Question: I'm trying to build this trend component that is able to zoom and pan in data fetched with d3.json. First off, here's my code:
'''
<script>
var margin = { top: 20, right: 80, bottom: 20, left: 50 },
width = $("#trendcontainer").width() - margin.left - margin.right,
height = 500 - margin.top - margin.bottom;
var format = d3.time.format("%Y-%m-%d").parse;
var x = d3.time.scale()
.domain([-width / 2, width / 2])
.range([0, width]);
var y = d3.scale.linear()
.domain([-height / 2, height / 2])
.range([height, 0]);
var color = d3.scale.category10();
var xAxis = d3.svg.axis()
.scale(x)
.orient("bottom")
.tickSize(-height);
var yAxis = d3.svg.axis()
.scale(y)
.orient("left")
.ticks(5)
.tickSize(-width);
var zoom = d3.behavior.zoom()
.x(x)
.y(y)
.scaleExtent([1, 10])
.on("zoom", zoomed);
var line = d3.svg.line()
.interpolate("basis")
.x(function(d) {
return x(d.date);
})
.y(function(d) {
return y(d.value);
});
var svg = d3.select(".panel-body").append("svg")
.attr("width", width + margin.left + margin.right)
.attr("height", height + margin.top + margin.bottom)
.append("g")
.attr("transform", "translate(" + margin.left + "," + margin.top + ")")
.call(zoom);
d3.json('@Url.Action("DataBlob", "Trend", new {id = Model.Unit.UnitId, runId = 5})', function(error, json) {
$('#processing').hide();
color.domain(d3.keys(json[0]).filter(function(key) {
return key !== "Time" && key !== "Id";
}));
data.forEach(function(d) { var date = new Date(parseInt(d.Time.substr(6))); d.Time = date; });
var instruments = color.domain().map(function(name) {
return {
name: name,
values: data.map(function(d) {
return {
date: d.Time,
value: +d[name]
};
})
};
});
x.domain(d3.extent(data, function(d) { return d.Time; }));
y.domain([
d3.min(instruments, function(c) {
return d3.min(c.values, function(v) {
return v.value;
});
}),
d3.max(instruments, function(c) {
return d3.max(c.values, function(v) {
return v.value;
});
})
]);
svg.append("rect")
.attr("width", width)
.attr("height", height);
svg.append("g")
.attr("class", "x axis")
.attr("transform", "translate(0," + height + ")")
.call(xAxis);
svg.append("g")
.attr("class", "y axis")
.call(yAxis);
var instrument = svg.selectAll(".instrument")
.data(instruments)
.enter().append("g")
.attr("class", "instrument");
instrument.append("path")
.attr("class", "line")
.attr("d", function(d) {
return line(d.values);
})
.style("stroke", function(d) { return color(d.name); });
instrument.append("text")
.datum(function(d) {
return {
name: d.name,
value: d.values[d.values.length - 1]
};
})
.attr("transform", function(d) { return "translate(" + x(d.value.date) + "," + y(d.value.value) + ")"; })
.attr("x", 3)
.attr("dy", ".35em")
.text(function(d) { return d.name; });
});
function zoomed() {
svg.select(".x.axis").call(xAxis);
svg.select(".y.axis").call(yAxis);
svg.select(".x.grid")
.call(make_x_axis()
.tickSize(-height, 0, 0)
.tickFormat(""));
svg.select(".y.grid")
.call(make_y_axis()
.tickSize(-width, 0, 0)
.tickFormat(""));
svg.select(".line")
.attr("class", "line")
.attr("d", line);
};
var make_x_axis = function() {
return d3.svg.axis()
.scale(x)
.orient("bottom")
.ticks(5);
};
var make_y_axis = function() {
return d3.svg.axis()
.scale(y)
.orient("left")
.ticks(5);
};
</script>
'''
Problem here being that the zooming / panning does not interact with my lines. The just stay the same, 'below' the zoomable / pannable grid. Also, one of the lines disappear when trying to zoom / pan and my console says the following:
'Error: Problem parsing d=""' - referring to the following snippet, last line:
'''
function zoomed() {
svg.select(".x.axis").call(xAxis);
svg.select(".y.axis").call(yAxis);
svg.select(".x.grid")
.call(make_x_axis()
.tickSize(-height, 0, 0)
.tickFormat(""));
svg.select(".y.grid")
.call(make_y_axis()
.tickSize(-width, 0, 0)
.tickFormat(""));
svg.select(".line")
.attr("class", "line")
.attr("d", line);
};
'''
Here's the content of my json result from the controller:
'''
[{"Weight":0.0,"Speed":59.9,"Depth":362.24000,"Time":"2014-04-09T10:01:23","Id":0},{"Weight":10.0,"Speed":59.9,"Depth":394.07000,"Time":"2014-04-09T10:01:56","Id":1},{"Weight":971.0,"Speed":70.1,"Depth":425.84650,"Time":"2014-04-09T10:02:28","Id":2},{"Weight":0.0,"Speed":-29.9,"Depth":422.07465,"Time":"2014-04-09T10:03:00","Id":3},{"Weight":1321.0,"Speed":-21.6,"Depth":406.32840,"Time":"2014-04-09T10:03:32","Id":4},{"Weight":-6.0,"Speed":-30.0,"Depth":390.57880,"Time":"2014-04-09T10:04:04","Id":5},{"Weight":3.0,"Speed":59.9,"Depth":404.50380,"Time":"2014-04-09T10:04:36","Id":6},{"Weight":609.0,"Speed":59.9,"Depth":435.79380,"Time":"2014-04-09T10:05:08","Id":7},{"Weight":1.0,"Speed":59.9,"Depth":467.95280,"Time":"2014-04-09T10:05:40","Id":8},{"Weight":-2149.0,"Speed":34.6,"Depth":498.61060,"Time":"2014-04-09T10:06:12","Id":9},{"Weight":2.0,"Speed":59.9,"Depth":529.83060,"Time":"2014-04-09T10:06:44","Id":10}]
'''
Trend looks like this in my view now, but the actual lines don't zoom or pan. Only the overlaying grid (black lines) does;

For simplicitys sake, I've considered just starting over, following the original example found <URL>, but I really struggle with placing json-loaded data into this.
Hopefully, someone can help me figure this out :)
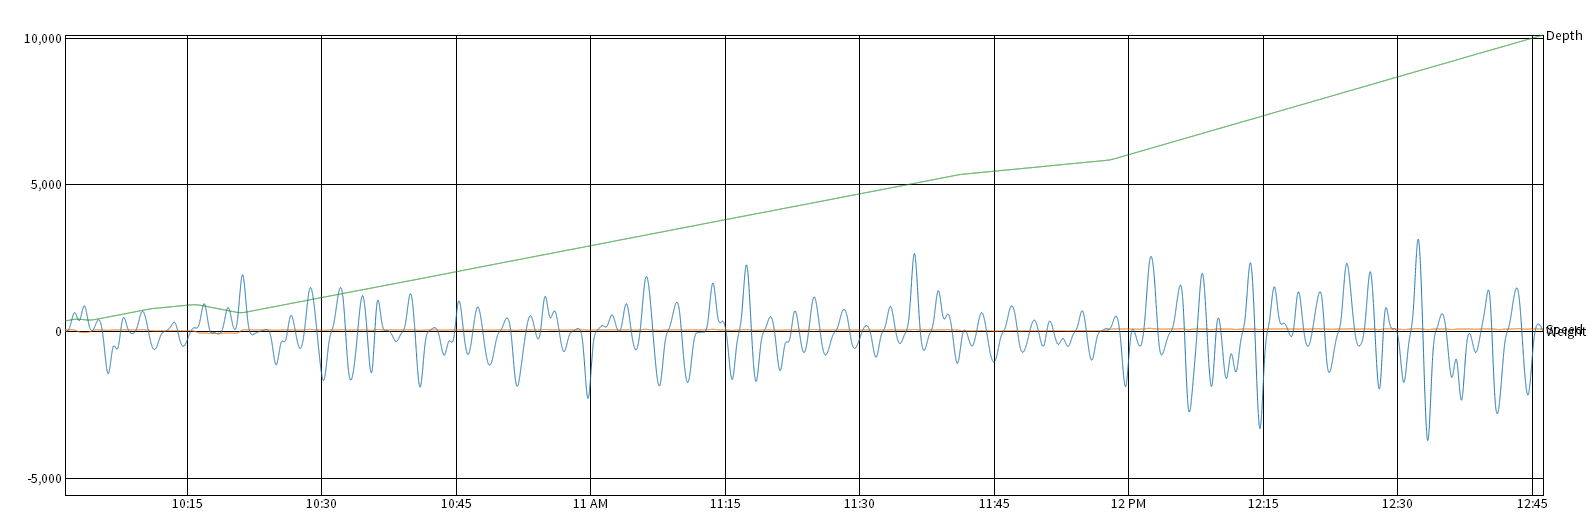
Answer: Thanks to Lars, I was finally able to solve this. Ultimately, I had to do some changes to my controller in addition to using <URL> which assigns the scales to the zoom behaviour after setting the domains, so it returns a json string to my view like this:
'''
string json = JsonConvert.SerializeObject(Model.Trend.ToArray());
return Json(json, JsonRequestBehavior.AllowGet);
'''
This was due to the fact that some errors appeared when zooming / panning on the array returned without being serialized before returned to the view.
Also had to do the following for it to work:
'''
d3.json('@Url.Action("DataBlob", "Trend", new {id = Model.Unit.UnitId, runId = 5})', function(error, tmparray) {
var json = JSON.parse(tmparray);
...
)};
'''
If this step is skipped, my data will not be displayed properly for some reason, being squeezed to the left side of my graph.